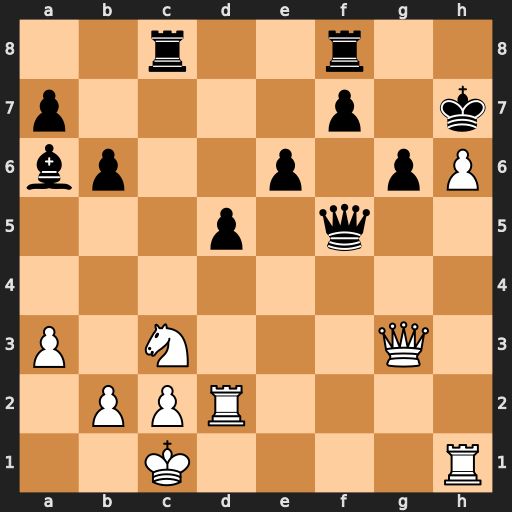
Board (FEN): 2r2r2/p4p1k/bp2p1pP/3p1q2/8/P1N3Q1/1PPR4/2K4R
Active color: w
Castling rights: -
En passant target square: -
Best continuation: Rf2 Qxf2 Qxf2